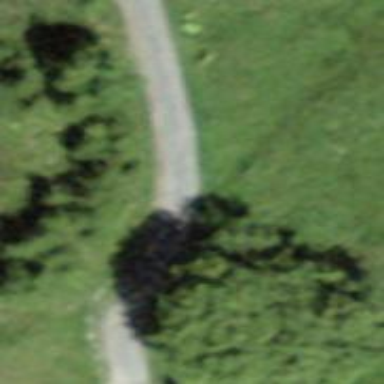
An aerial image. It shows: Path for golf carts.